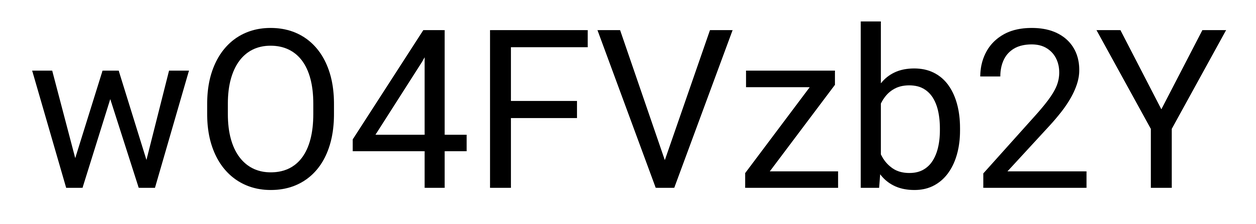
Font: Roboto_Regular